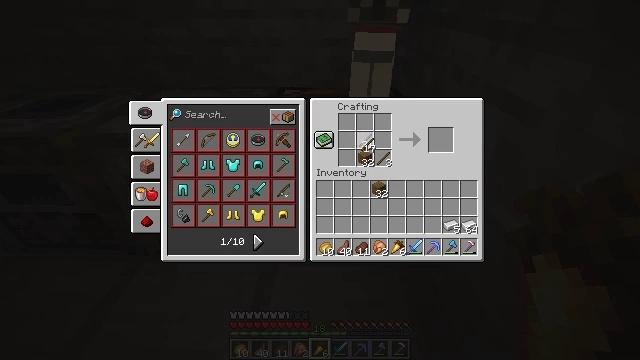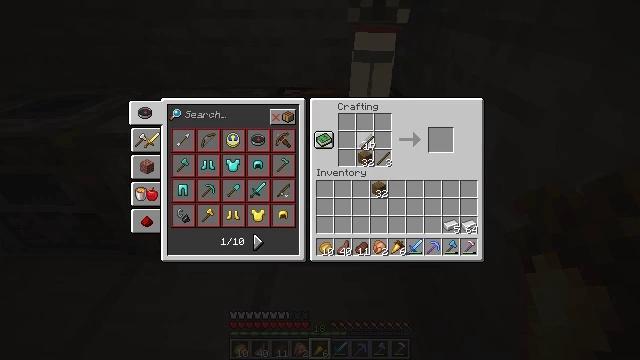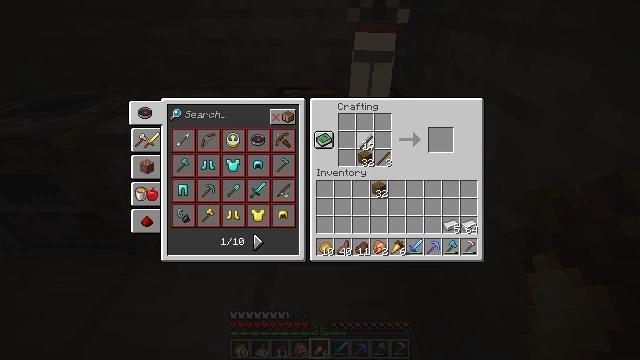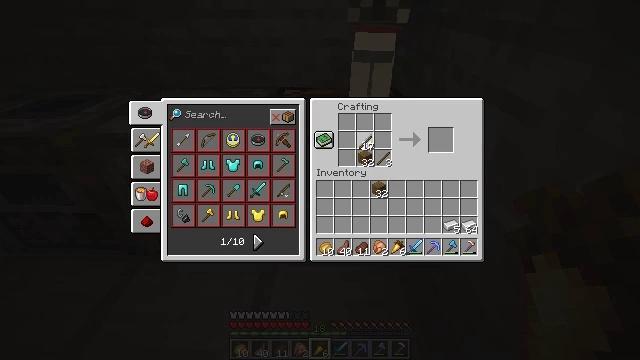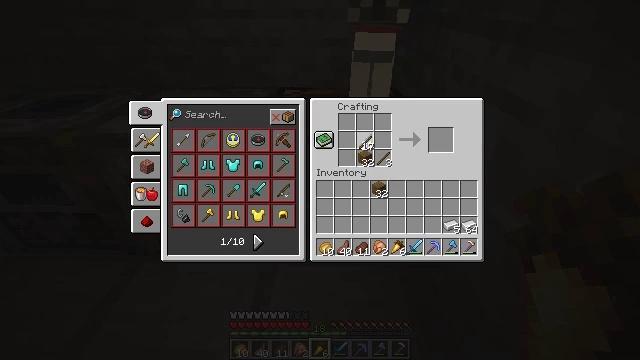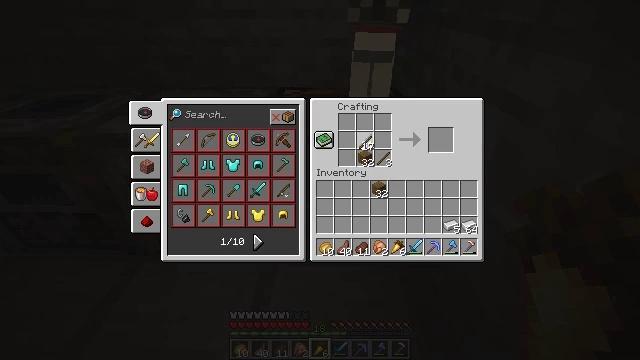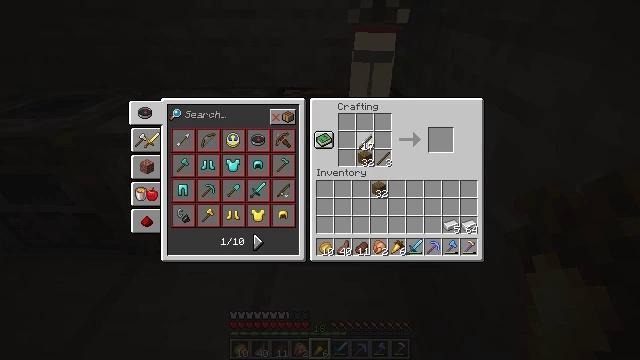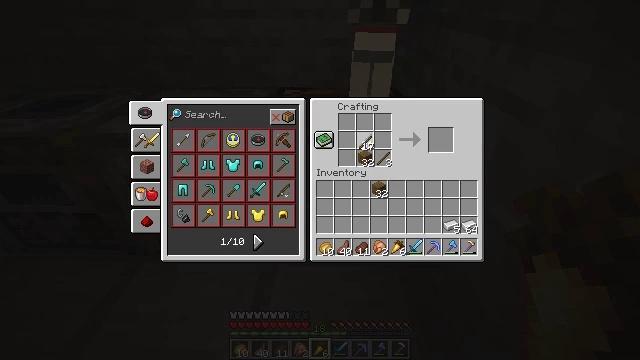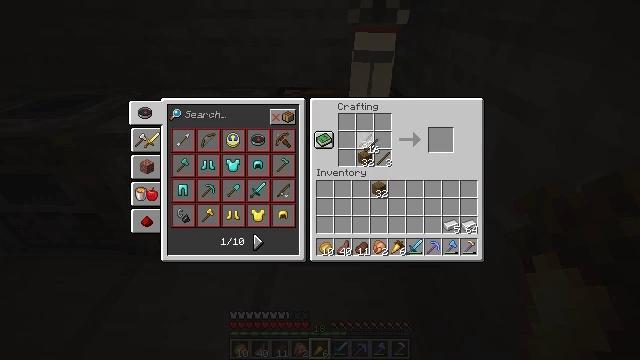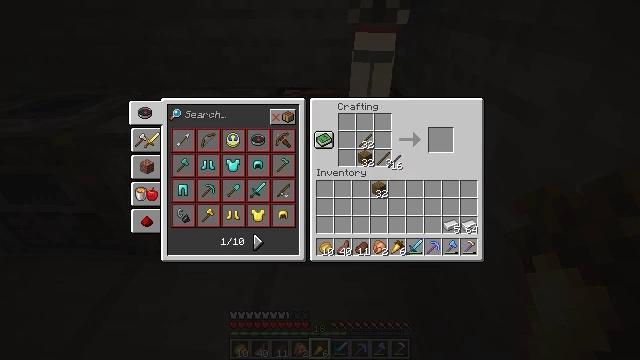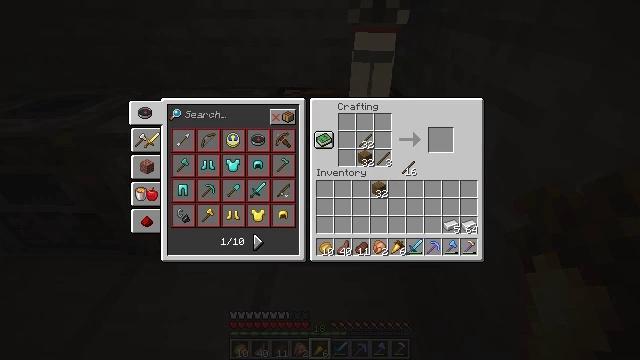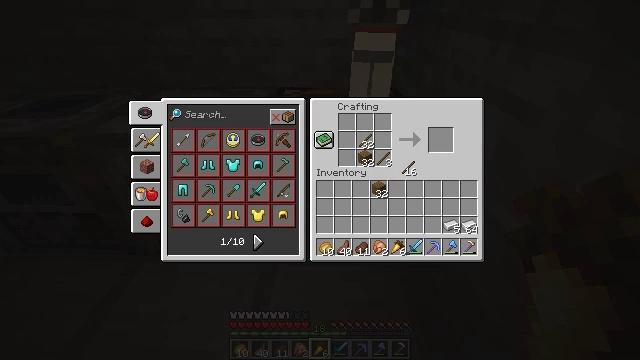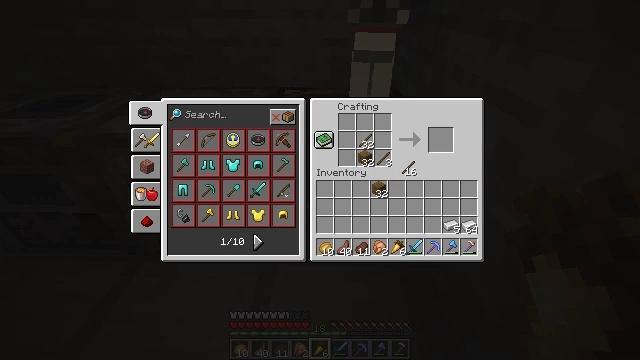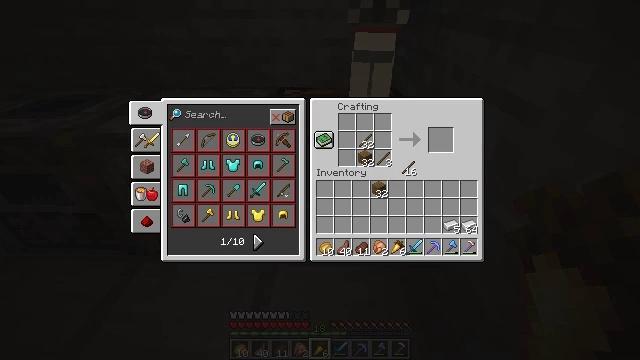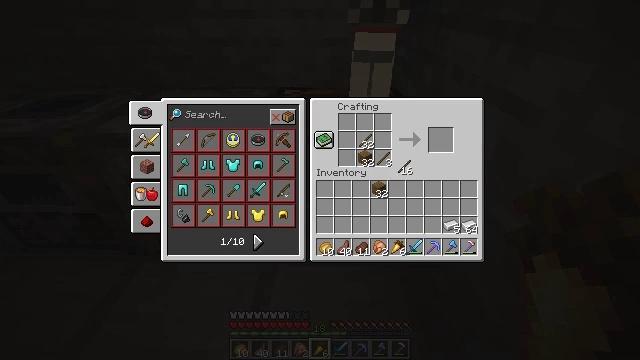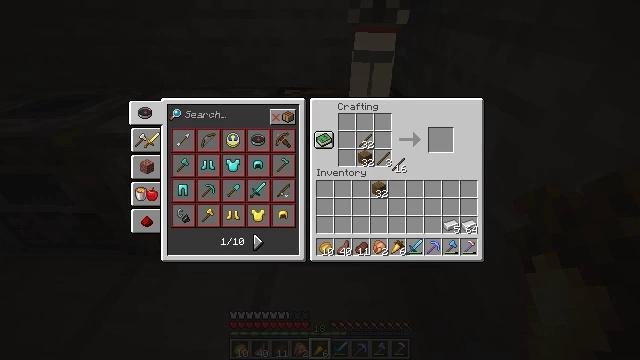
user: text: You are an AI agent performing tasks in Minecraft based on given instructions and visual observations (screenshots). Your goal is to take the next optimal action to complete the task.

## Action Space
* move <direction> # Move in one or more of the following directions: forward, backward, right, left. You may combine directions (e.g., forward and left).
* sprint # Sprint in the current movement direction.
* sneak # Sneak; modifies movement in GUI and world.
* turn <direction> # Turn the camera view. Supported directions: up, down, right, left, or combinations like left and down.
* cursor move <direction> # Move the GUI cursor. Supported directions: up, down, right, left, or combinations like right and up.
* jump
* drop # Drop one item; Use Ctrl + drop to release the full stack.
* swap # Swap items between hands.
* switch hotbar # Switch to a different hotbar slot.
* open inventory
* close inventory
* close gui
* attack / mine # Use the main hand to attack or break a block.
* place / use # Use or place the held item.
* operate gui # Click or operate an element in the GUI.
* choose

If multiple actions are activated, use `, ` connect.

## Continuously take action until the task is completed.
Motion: motion action
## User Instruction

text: Get a tripwire hook by using iron ingot, stick, and wooden plank at the crafting table.
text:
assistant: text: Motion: no_op
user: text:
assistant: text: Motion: no_op
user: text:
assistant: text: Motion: no_op
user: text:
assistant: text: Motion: no_op
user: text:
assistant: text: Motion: use / place
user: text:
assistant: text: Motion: use / place
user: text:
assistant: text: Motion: use / place
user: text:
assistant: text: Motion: no_op
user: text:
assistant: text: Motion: turn right and down
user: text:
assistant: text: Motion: turn right
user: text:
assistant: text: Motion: no_op
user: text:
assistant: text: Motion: no_op
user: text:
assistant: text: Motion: no_op
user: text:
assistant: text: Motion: no_op
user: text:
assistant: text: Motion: no_op
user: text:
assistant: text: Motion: no_op
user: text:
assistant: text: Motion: no_op
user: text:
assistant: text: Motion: no_op
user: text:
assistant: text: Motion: no_op
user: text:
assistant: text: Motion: no_op
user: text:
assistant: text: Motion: no_op
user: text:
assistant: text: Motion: no_op
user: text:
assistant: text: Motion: no_op
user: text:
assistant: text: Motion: no_op
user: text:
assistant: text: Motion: no_op
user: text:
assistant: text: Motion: no_op
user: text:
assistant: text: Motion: no_op
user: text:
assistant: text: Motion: no_op
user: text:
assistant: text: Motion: no_op
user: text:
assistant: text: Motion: no_op